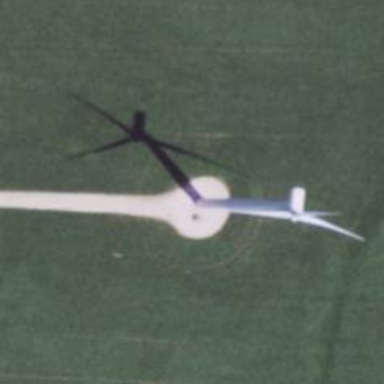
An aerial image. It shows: Wind generator using wind turbines of horizontal axis.